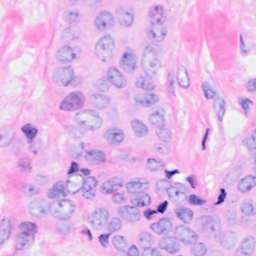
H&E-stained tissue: Breast